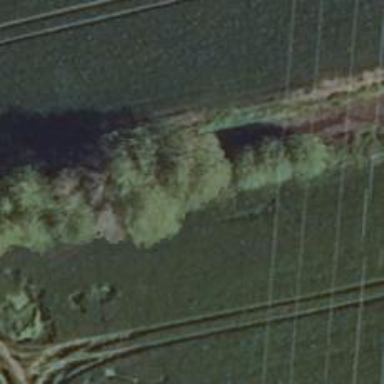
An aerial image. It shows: Row of trees in natural setting.